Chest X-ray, PA view. Patient: 40 years old, sex M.
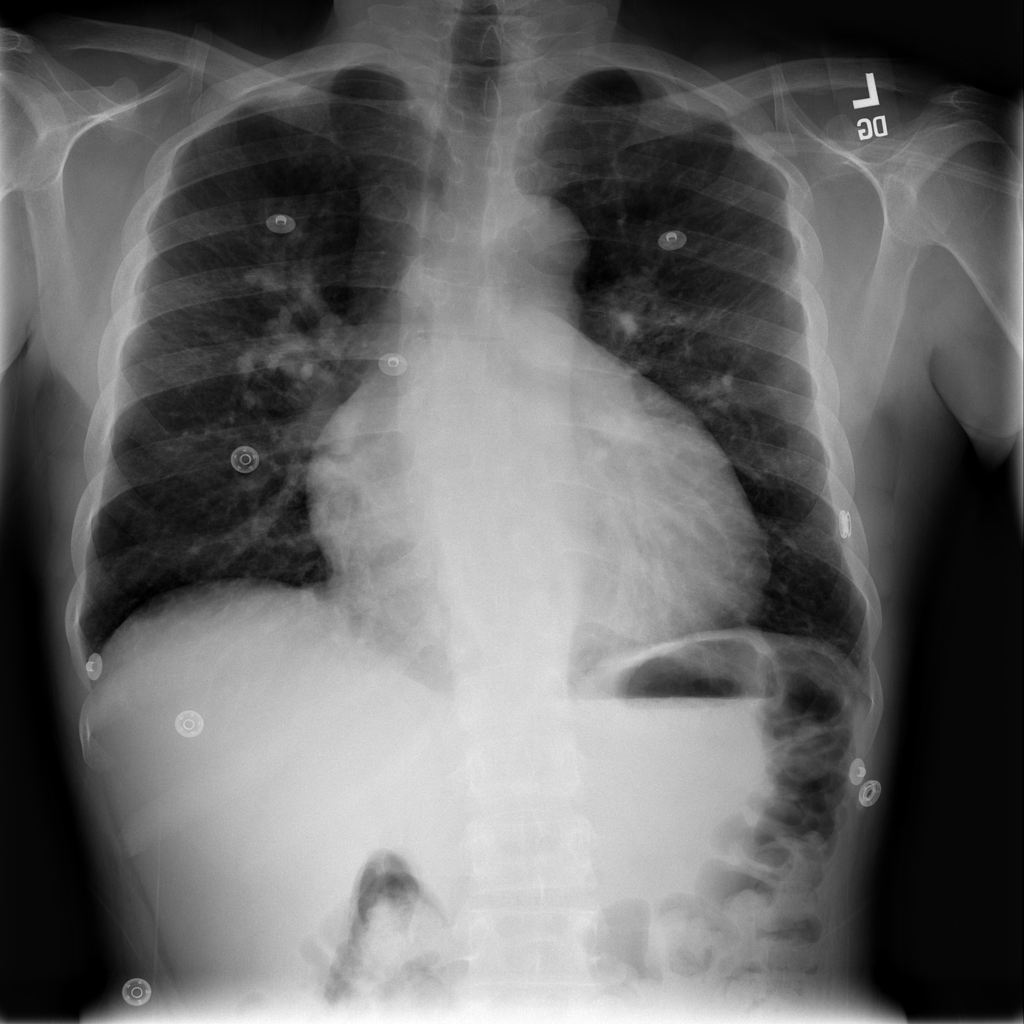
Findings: Cardiomegaly